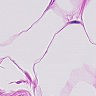
Metastatic tissue present: no